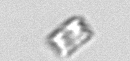
Label: Bacillariophyceae_morphotype1